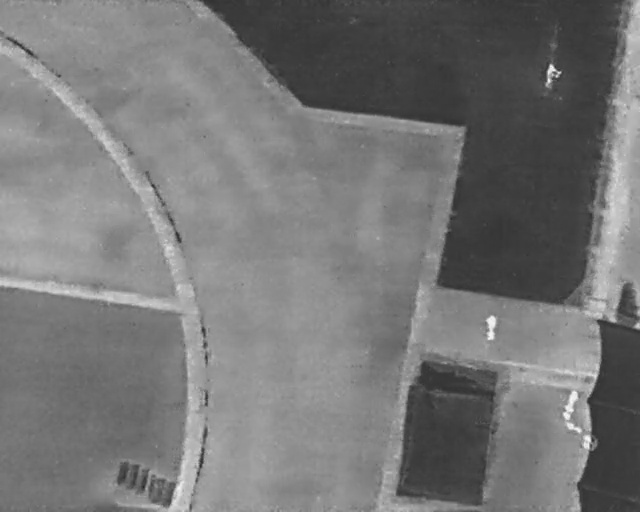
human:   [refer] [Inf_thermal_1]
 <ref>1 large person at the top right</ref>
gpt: <box>[[84, 13, 88, 16, 11]]</box>